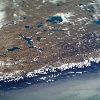
Label: land